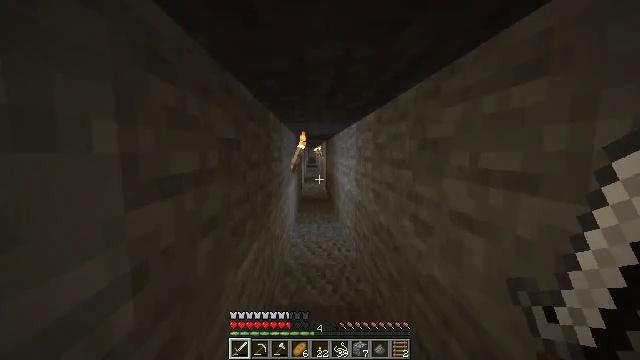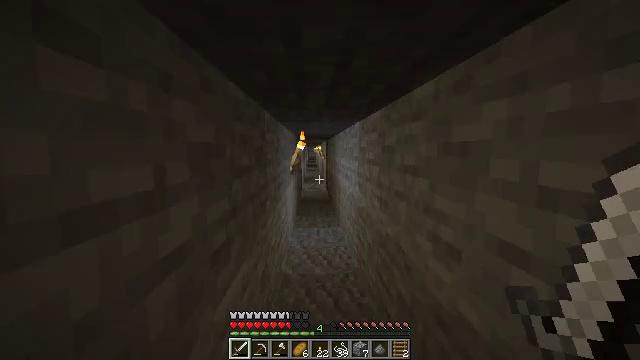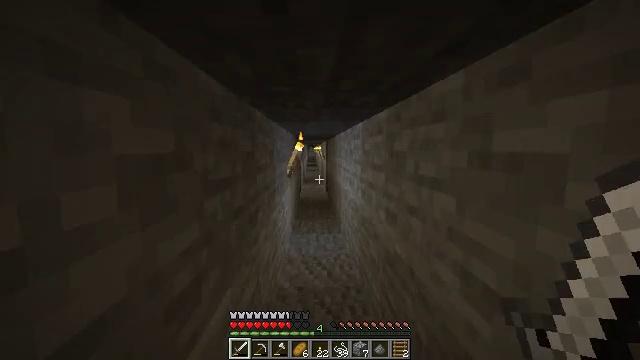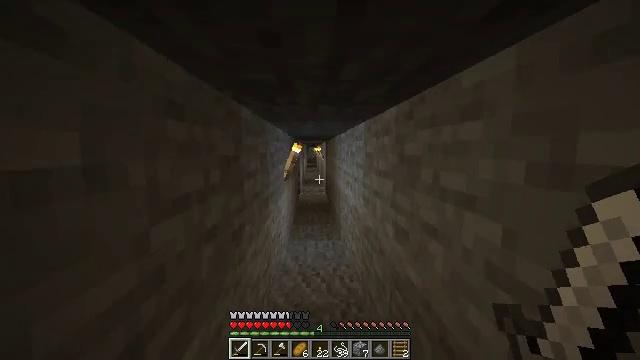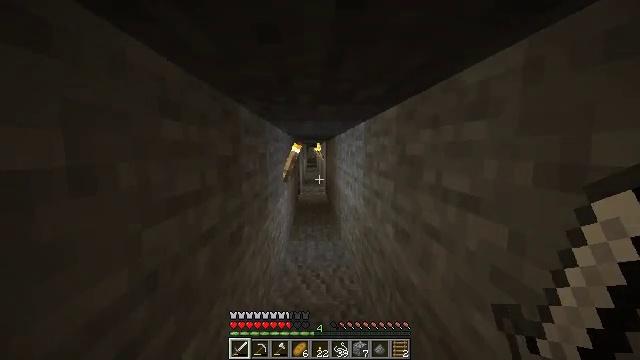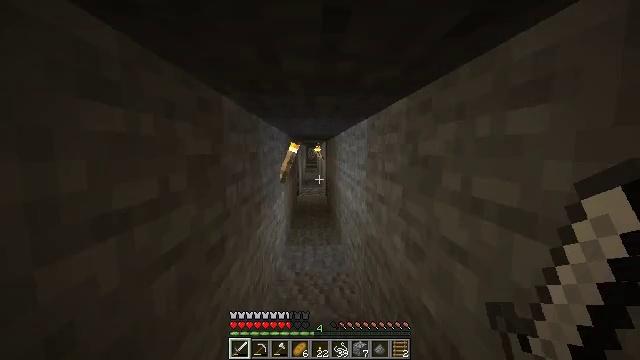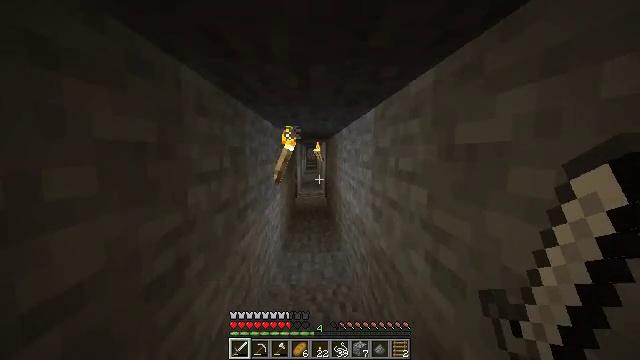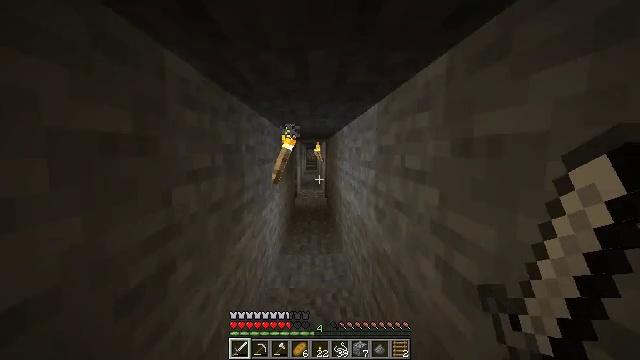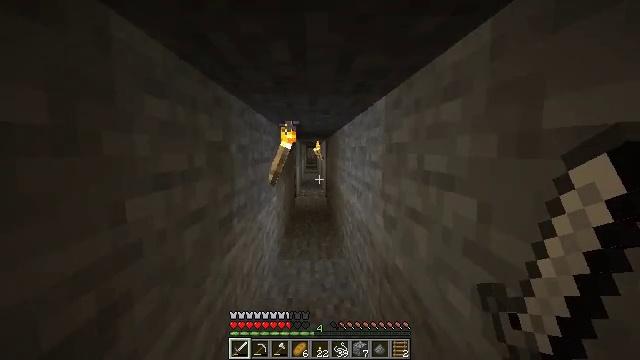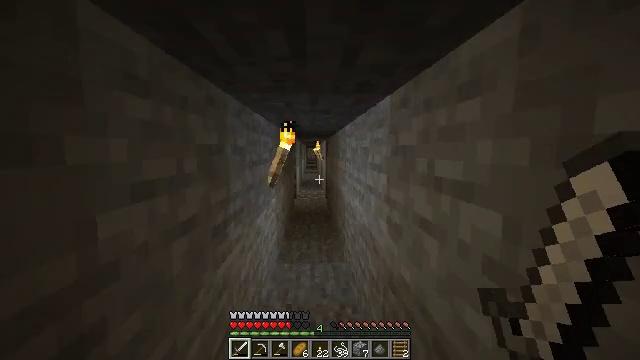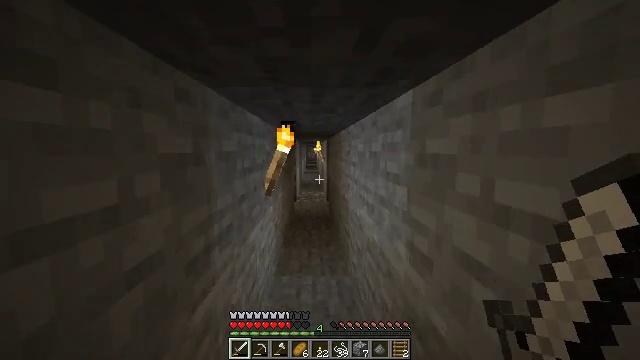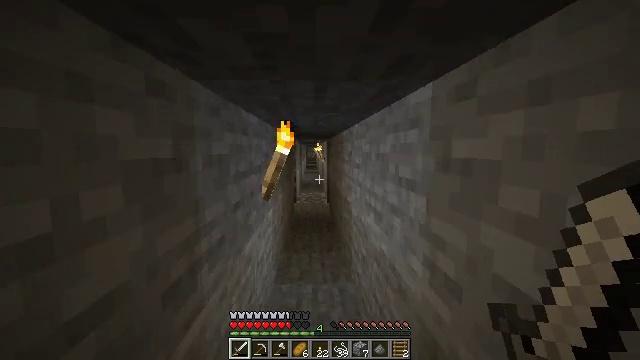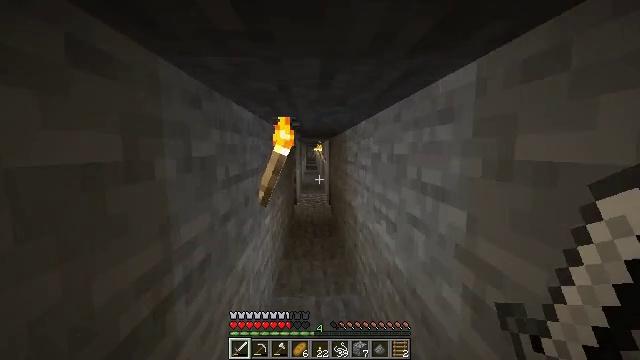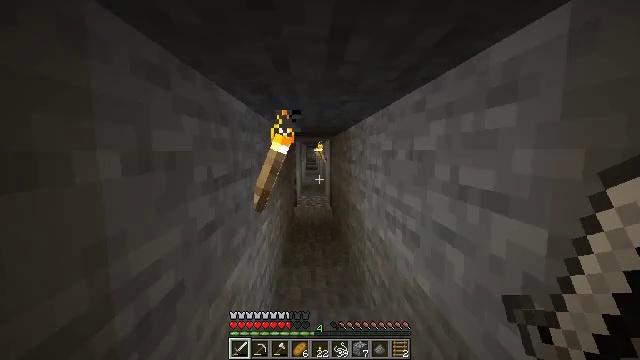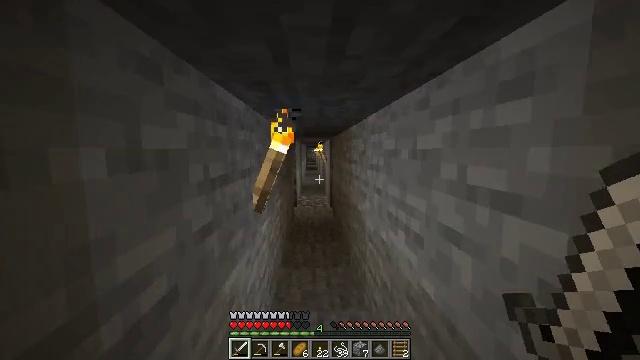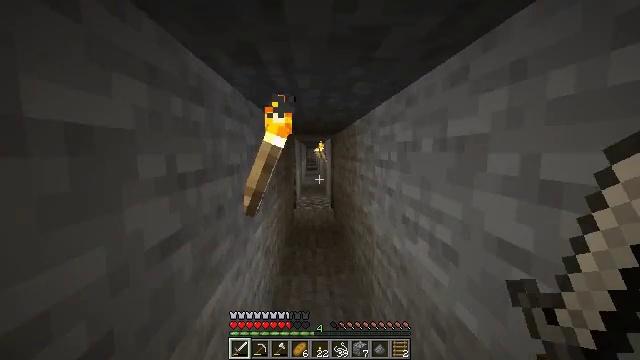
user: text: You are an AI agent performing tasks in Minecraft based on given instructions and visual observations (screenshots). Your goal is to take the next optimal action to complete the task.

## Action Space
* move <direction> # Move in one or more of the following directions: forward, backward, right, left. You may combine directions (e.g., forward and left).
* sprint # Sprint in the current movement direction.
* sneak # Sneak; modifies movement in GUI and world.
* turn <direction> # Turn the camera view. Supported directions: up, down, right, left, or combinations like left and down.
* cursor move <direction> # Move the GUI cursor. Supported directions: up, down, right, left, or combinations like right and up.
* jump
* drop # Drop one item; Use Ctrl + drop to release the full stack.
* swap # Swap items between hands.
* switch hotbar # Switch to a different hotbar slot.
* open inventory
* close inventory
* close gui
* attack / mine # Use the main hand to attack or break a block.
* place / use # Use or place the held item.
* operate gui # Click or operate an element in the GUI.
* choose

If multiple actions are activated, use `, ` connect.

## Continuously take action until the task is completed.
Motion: motion action
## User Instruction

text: Pick up the white bed by breaking it.
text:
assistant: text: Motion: move forward
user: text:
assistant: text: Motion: move forward
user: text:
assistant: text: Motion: move forward
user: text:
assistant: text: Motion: move forward
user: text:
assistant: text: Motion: move forward
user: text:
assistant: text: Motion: move forward
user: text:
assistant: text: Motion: move forward
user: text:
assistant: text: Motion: move forward
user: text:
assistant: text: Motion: move forward
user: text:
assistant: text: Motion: move forward
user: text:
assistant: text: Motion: move forward
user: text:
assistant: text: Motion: move forward
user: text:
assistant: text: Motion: move forward
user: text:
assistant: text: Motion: move forward
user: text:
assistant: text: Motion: move forward
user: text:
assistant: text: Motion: move forward
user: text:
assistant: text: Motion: move forward
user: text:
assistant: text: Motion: move forward
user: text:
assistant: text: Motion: move forward, turn left and down
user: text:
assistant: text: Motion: move forward
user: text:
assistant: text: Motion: move forward
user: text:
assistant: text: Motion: move forward
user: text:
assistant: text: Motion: move forward
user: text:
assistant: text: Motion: move forward
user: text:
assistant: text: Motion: move forward
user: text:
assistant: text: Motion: move forward
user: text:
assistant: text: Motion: move forward
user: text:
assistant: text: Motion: move forward
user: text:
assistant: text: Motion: move forward
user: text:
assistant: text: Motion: move forward